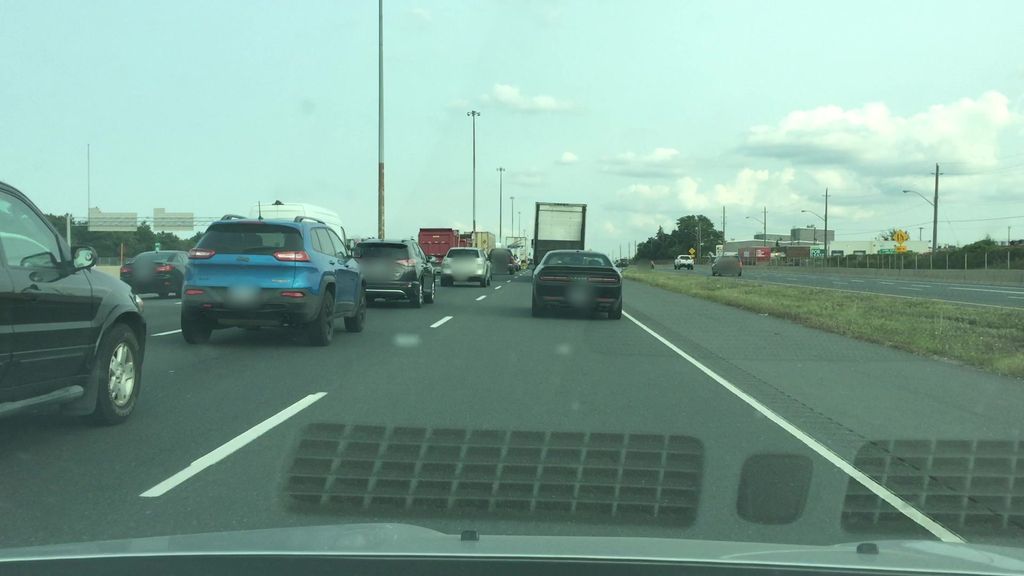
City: hamilton